Question: I have a target website where there is the following dropdown menu.
'''
<select class="categories-options" data-level="1" name="level1-option" id="level1-option" required="">
<option value="">default</option>
<option value="p1" data-href="/callback/p1">P1</option>
<option value="p2" data-href="/callback/p2">P2</option>
<option value="p3" data-href="/callback/p3">P3</option>
</select>
'''
When an item is selected from the menu, it triggers a "change" event and a function is called when this event happens. I have debugged the event using Chrome and you can see the debugging output when I selected an item from the dropdown menu. I have taken a screenshot from the debugger.
Now, let me explain what I am trying to do. I use a javascript function to select an item from the dropdown menu using the following code:
'''
var id= document.getElementById('level1-option');
setSelectedValue(id, "p2");
$('#level1-option').trigger("select");
'''
In the last line, I try to trigger the same event that happens originally in the webpage as if I manually selected the item. however, it doesn't trigger anything. |I see in the debug output that the event is triggered by class. I have tried many different things but didn't work. Could anyone shed some light on this issue? How can I trigger the same event that happens in that webpage using jquery or javascript?

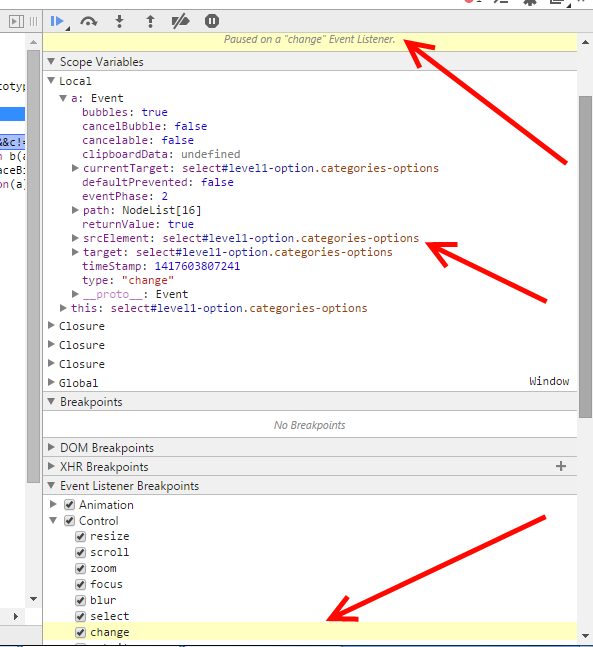
Answer: Your code:
'''
$('#level1-option').trigger("select");
'''
...will trigger an event called 'select' (which isn't related to the value of a form field change), but the event you stopped on in the debugger is 'change', not 'select':

If you want to trigger the 'change' event, trigger the 'change' event:
'''
$('#level1-option').trigger("change");
// Difference is here -------^
'''
---
Side note: Because you're using jQuery, your code can be simpler, you dont need the 'getElementById' or the 'setSelectedValue':
'''
$('#level1-option').val("p2").trigger("change");
'''